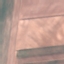
Land use / land cover class: AnnualCrop